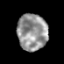
Tissue: prostate
Cell type: Myeloid cells
Senescence score: 0.2928
Nuclear area (px): 1072
Mean DAPI intensity: 149.034